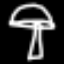
Label: mushroom